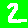
Digit: 2